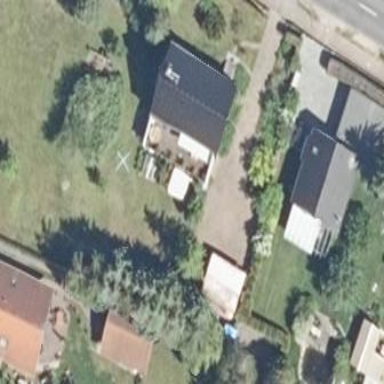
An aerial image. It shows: Simple and straightforward house.